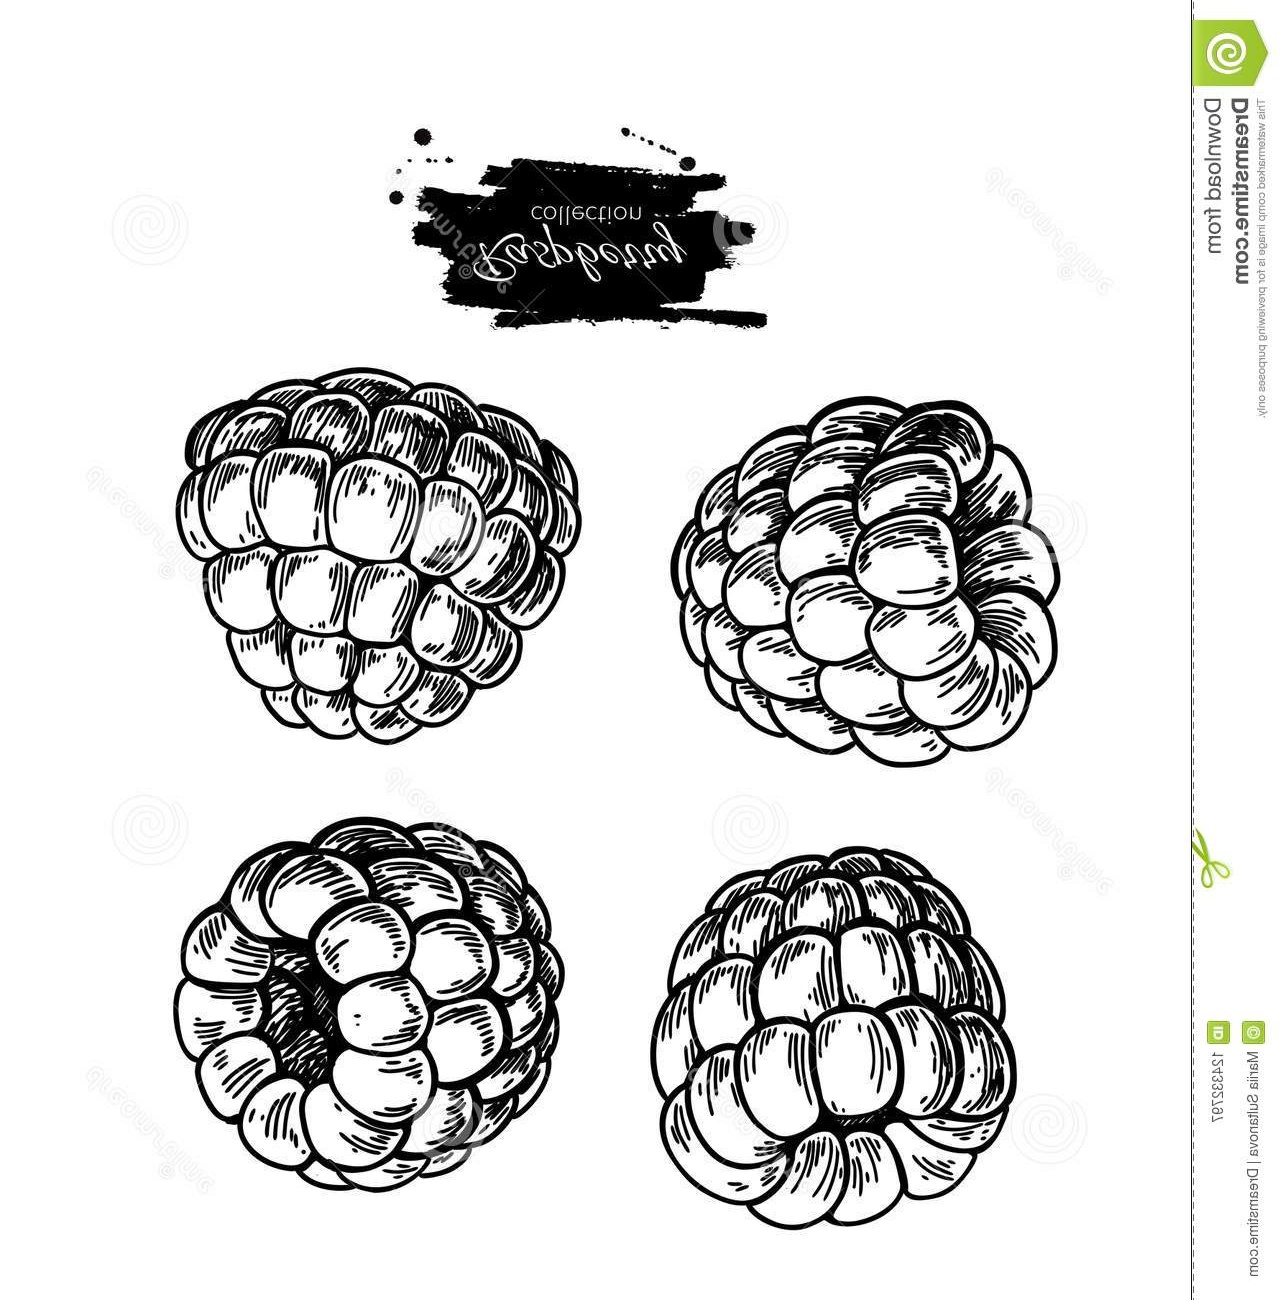
Label: custard apple